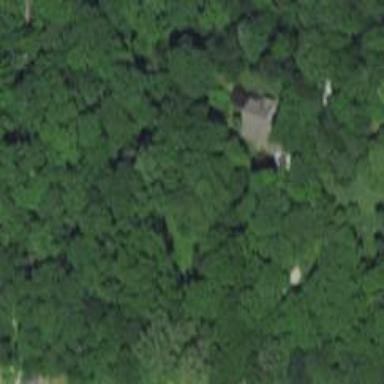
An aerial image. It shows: Driveway.